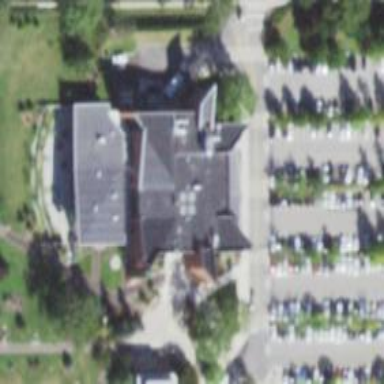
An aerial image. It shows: View of university building.